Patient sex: M
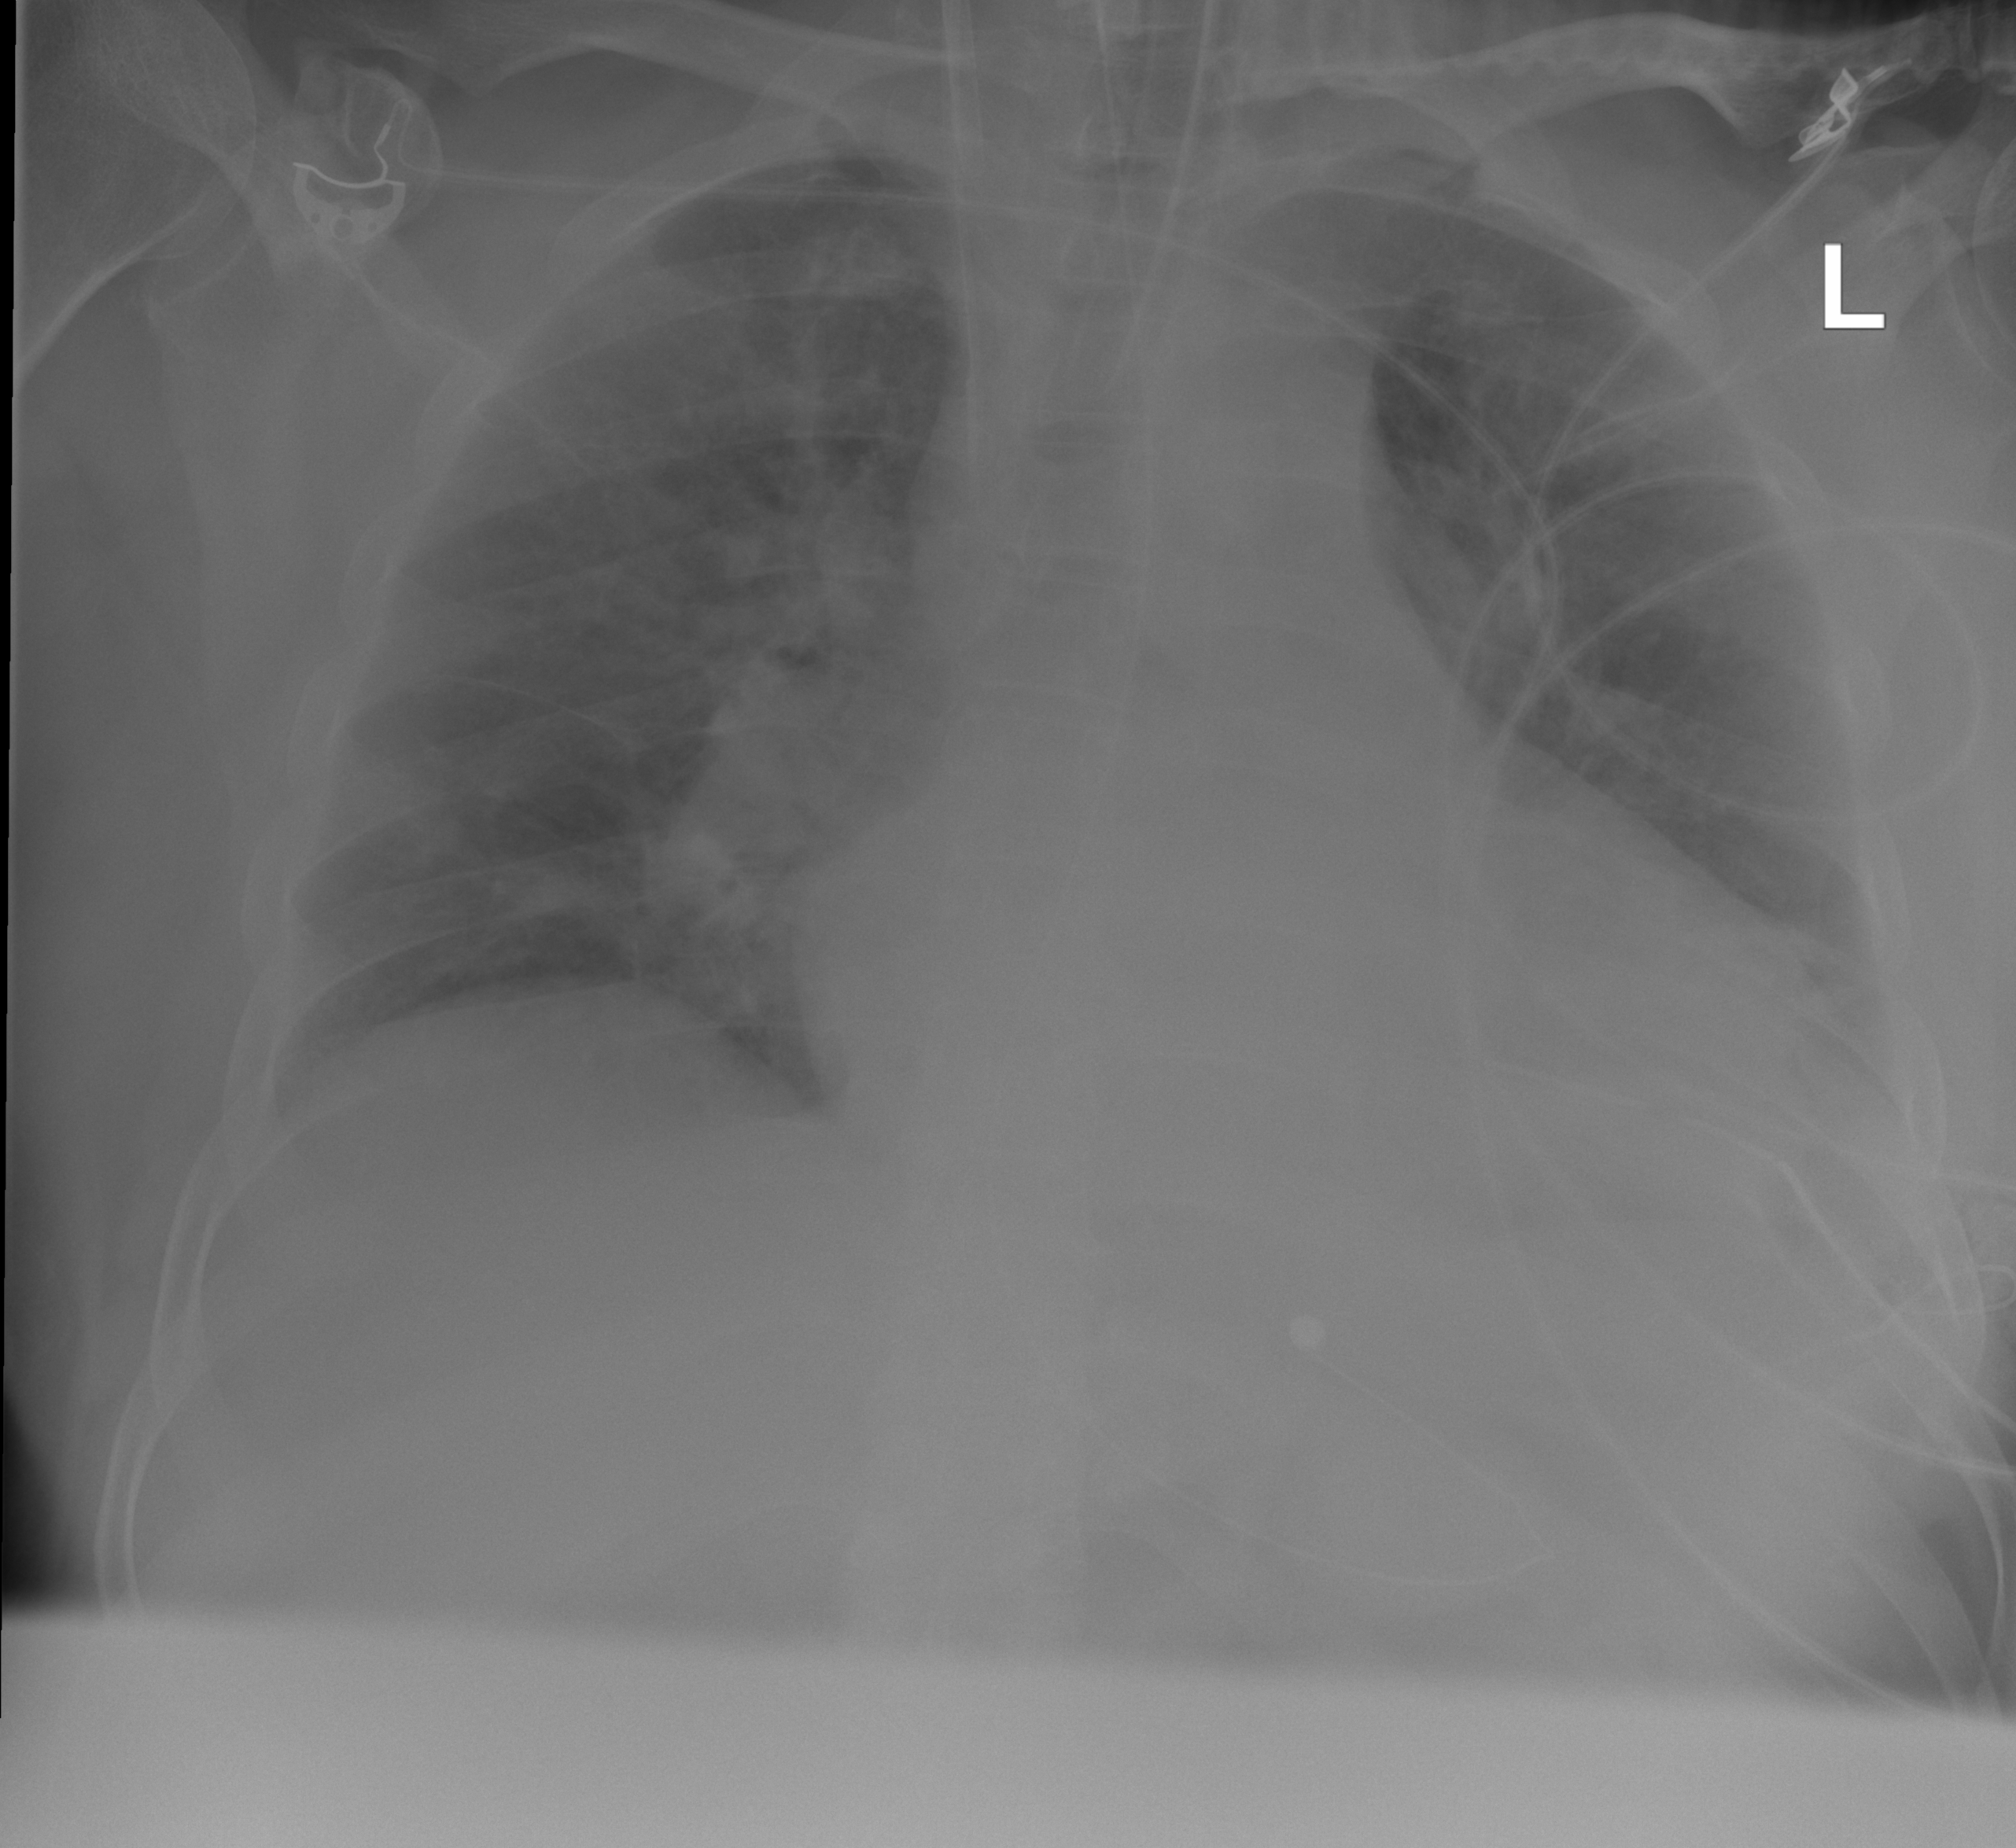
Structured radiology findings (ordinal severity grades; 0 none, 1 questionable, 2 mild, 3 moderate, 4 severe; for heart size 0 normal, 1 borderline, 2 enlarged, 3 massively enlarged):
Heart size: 3
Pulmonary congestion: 0
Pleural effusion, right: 0
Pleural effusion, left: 2
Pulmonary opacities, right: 0
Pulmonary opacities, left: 0
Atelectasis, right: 0
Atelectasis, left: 0